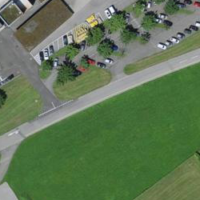
EUNIS habitat code: 57
Species observed at this site:
Milvus milvus
Carduelis carduelis
Milvus migrans